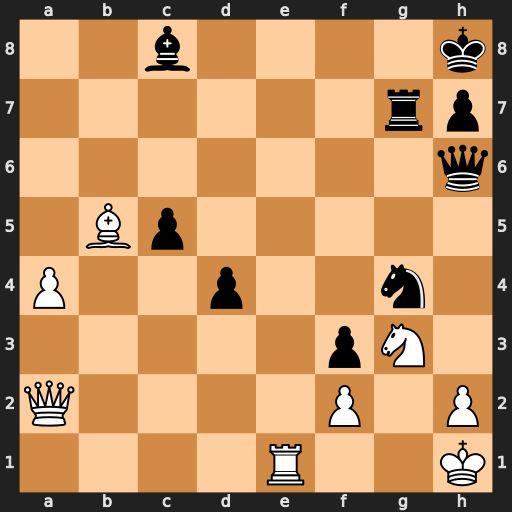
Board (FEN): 2b4k/6rp/7q/1Bp5/P2p2n1/5pN1/Q4P1P/4R2K
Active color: w
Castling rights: -
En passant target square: -
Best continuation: Re8+ Rg8 Rxg8#